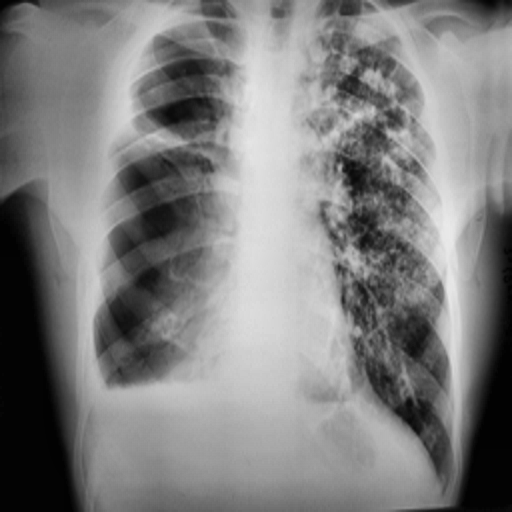
Finding: TUBERCULOSIS